Aerial crown-view tile of a tropical tree (Barro Colorado Island, Panama), acquired 20241216:
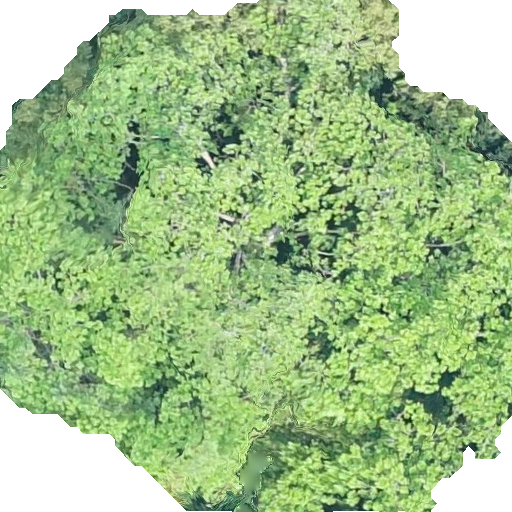
Species: Anacardium excelsum
GBIF accepted scientific name: Anacardium excelsum
Crown area: 362.645 m²